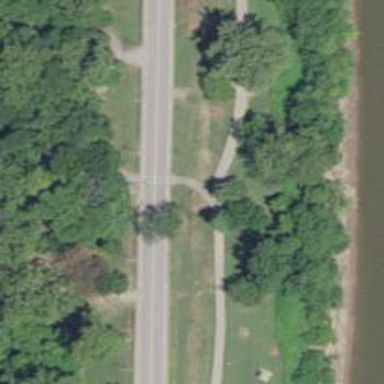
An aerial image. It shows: Asphalt cycleway.